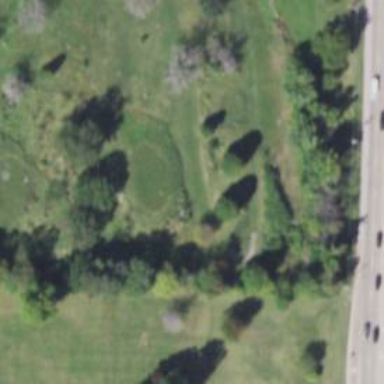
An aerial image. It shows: Path for both road and golf.